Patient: sex M, age 52
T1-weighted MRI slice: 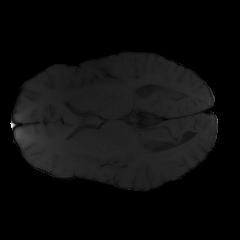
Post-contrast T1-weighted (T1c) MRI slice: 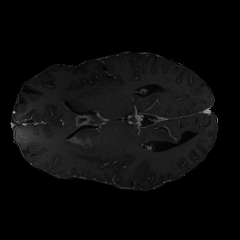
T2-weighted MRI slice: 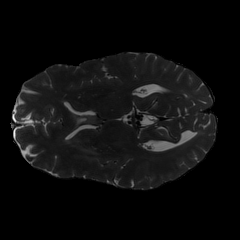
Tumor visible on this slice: yes
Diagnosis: Glioblastoma, IDH-wildtype
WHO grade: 4